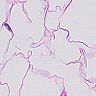
Metastatic tissue present: no